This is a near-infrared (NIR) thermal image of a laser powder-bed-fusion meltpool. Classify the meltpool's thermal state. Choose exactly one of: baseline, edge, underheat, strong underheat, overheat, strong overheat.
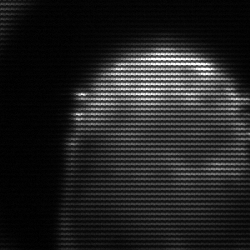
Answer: edge